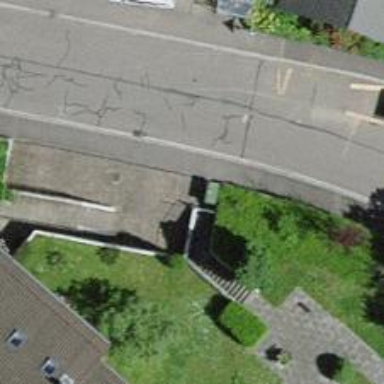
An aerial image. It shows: Set of steps on the road.